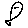
Label: fish